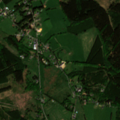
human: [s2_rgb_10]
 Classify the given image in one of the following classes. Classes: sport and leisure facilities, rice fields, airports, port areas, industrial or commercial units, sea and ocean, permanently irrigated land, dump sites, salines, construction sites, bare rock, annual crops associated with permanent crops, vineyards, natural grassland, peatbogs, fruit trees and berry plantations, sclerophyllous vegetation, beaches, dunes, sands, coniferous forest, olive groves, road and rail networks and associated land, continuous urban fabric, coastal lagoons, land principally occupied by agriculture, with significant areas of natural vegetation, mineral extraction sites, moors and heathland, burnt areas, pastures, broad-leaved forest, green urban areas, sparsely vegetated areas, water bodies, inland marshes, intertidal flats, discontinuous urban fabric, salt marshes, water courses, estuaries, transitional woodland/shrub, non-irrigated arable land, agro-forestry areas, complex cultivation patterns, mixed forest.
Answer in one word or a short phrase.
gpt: discontinuous urban fabric, pastures, coniferous forest, mixed forest